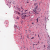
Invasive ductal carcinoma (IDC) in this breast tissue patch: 0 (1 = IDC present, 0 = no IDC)